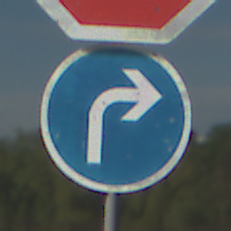
Verkehrszeichen: VorgeschriebeneFahrtrichtungRechts
Zusatzzeichen oben: Stop
Umgebung: Outdoor, Suburban
Tageszeit: MorningAfternoon
Wetter: PartlyCloudy
Licht: Natural
Jahreszeit: NotSpecified
Kontrast: HighContrast